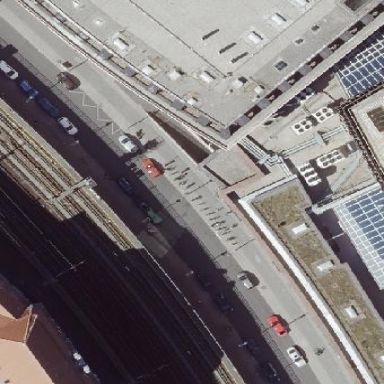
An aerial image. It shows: Bicycle parking stands located on the sidewalk.